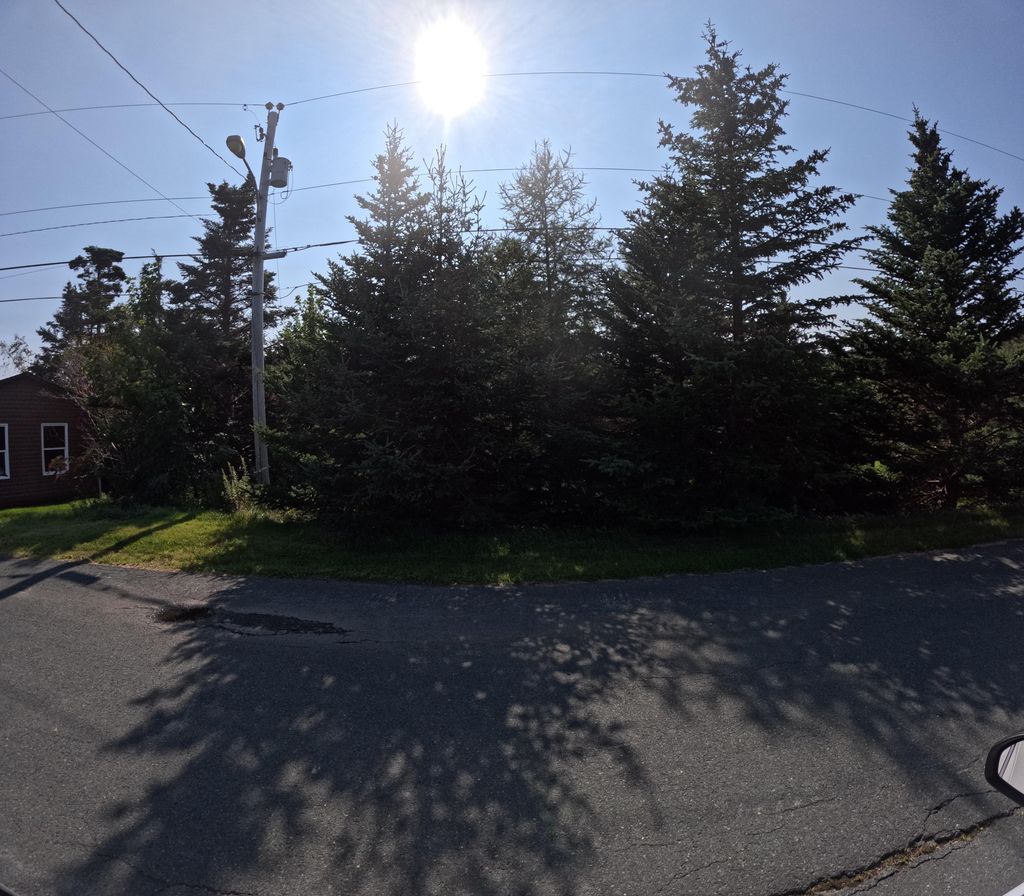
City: st_johns